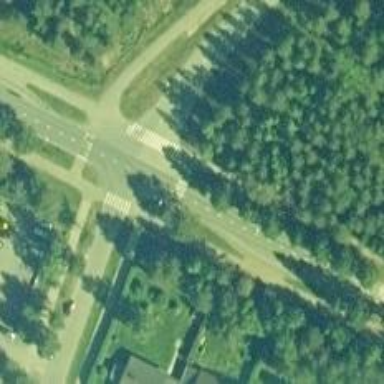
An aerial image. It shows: Asphalt cycleway.